Question: >
<URL>
I know I can get the element with the highest z-index by using 'document.elementFromPoint(x,y)'.
The problem is I need to get every div that contains the touch event's location.
I have seen some hacky solutions that show/hide elements while re-generating the event, or pointer-events style with css, however I cannot use these and they may cause flickering...
The following diagram illustrates what I need to do:

If the purple, green, and blue boxes represent the div elements, and the red dot is the touch location, I need a function that would return "div3, div2, div1".
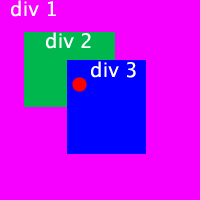
Answer: No flickering with this code:
'''
$("body").click(function(e){
var x = e.pageX, y = e.pageY;
var res = [];
var ele = document.elementFromPoint(x,y);
while(ele && ele.tagName != "BODY" && ele.tagName != "HTML"){
res.push(ele);
ele.style.display = "none";
ele = document.elementFromPoint(x,y);
}
for(var i = 0; i < res.length; i++){
res[i].style.display = "";
}
console.log(res);
});
'''